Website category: movie
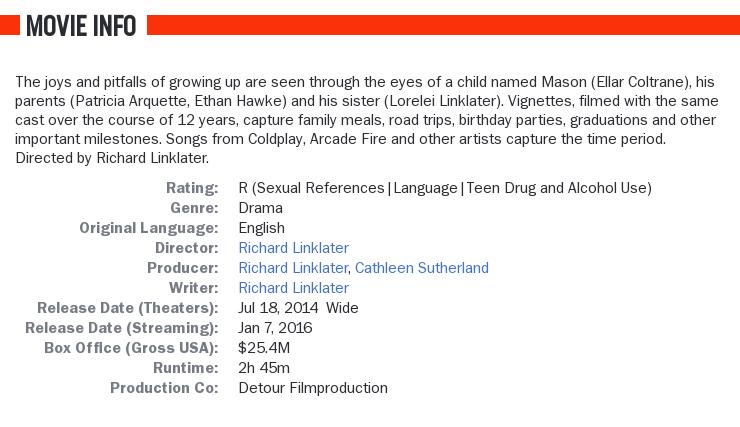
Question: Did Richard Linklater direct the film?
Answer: no

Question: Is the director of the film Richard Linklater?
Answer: no

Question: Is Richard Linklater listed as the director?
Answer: no

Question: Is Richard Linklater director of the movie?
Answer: no

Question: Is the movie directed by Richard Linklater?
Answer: no

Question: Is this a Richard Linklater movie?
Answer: no

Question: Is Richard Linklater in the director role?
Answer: no

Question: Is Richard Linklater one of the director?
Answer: no

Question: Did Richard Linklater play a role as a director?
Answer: no